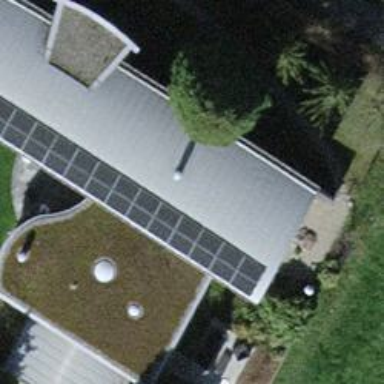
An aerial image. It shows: Detached building with round-shaped roof.